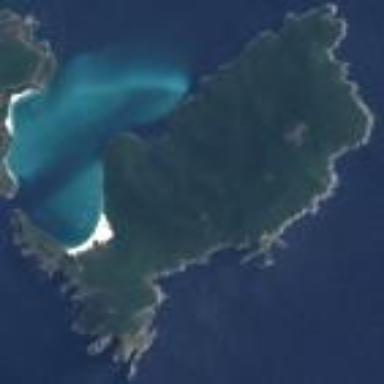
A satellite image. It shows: Island with natural coastline.